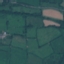
Land use / land cover: Pasture